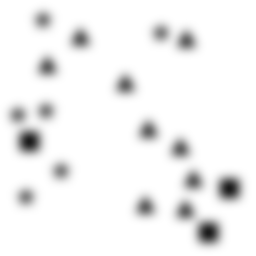
Squares: 3
Triangles: 9
Stars: 6
Total shapes: 18